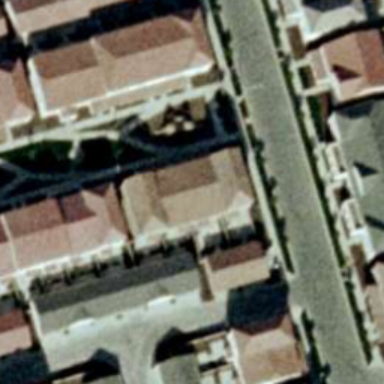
There is a piece of formland .